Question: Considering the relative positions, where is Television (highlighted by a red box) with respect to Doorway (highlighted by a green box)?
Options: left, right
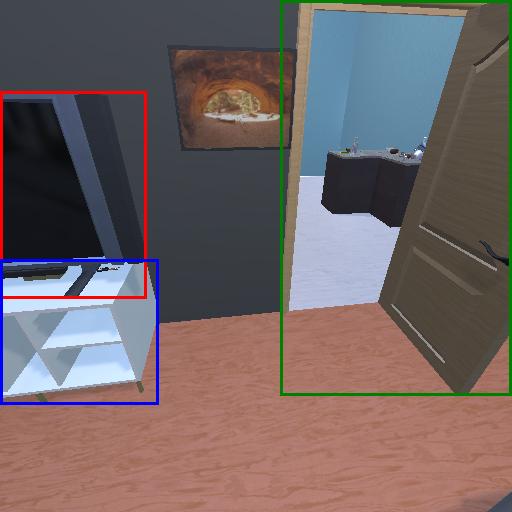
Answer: left